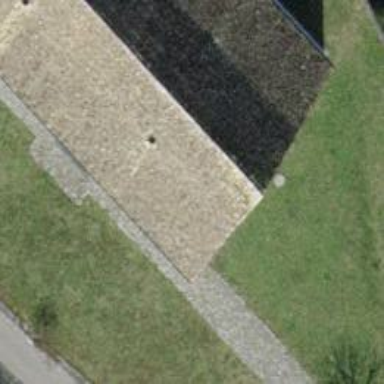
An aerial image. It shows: Brown bench.